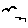
Label: bird